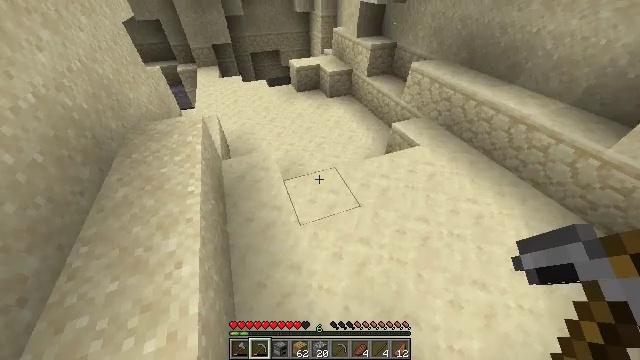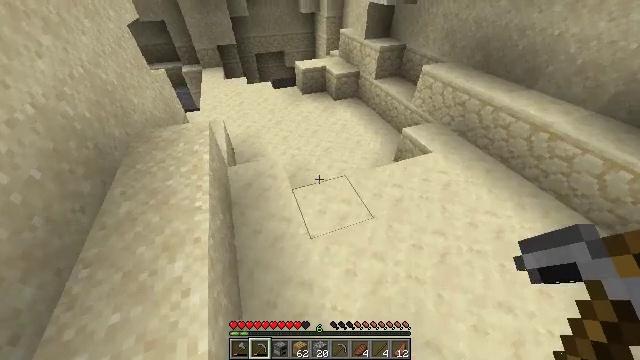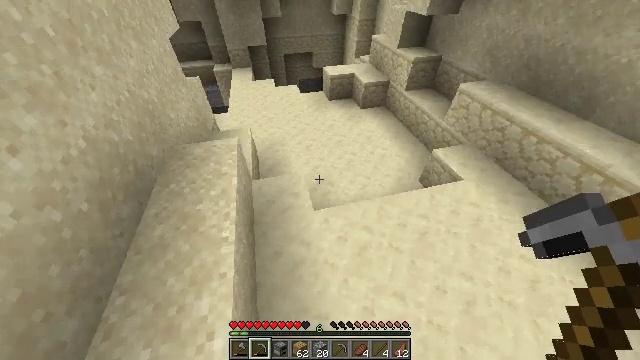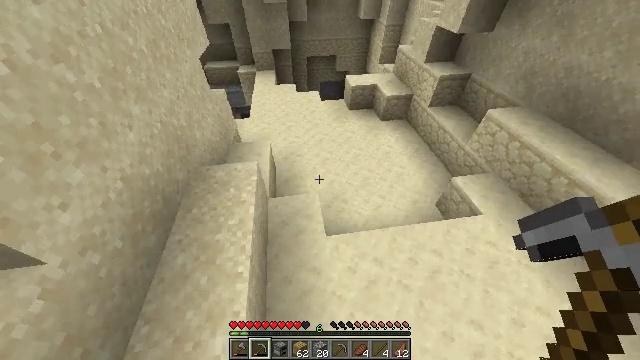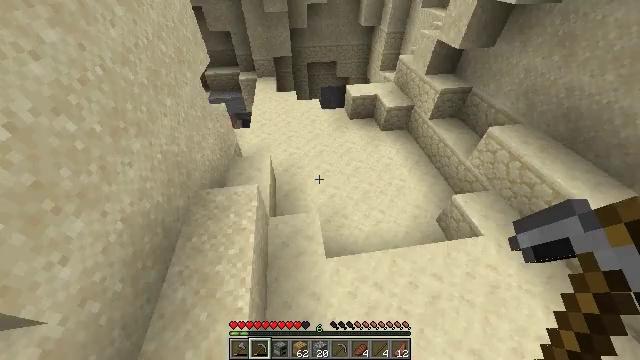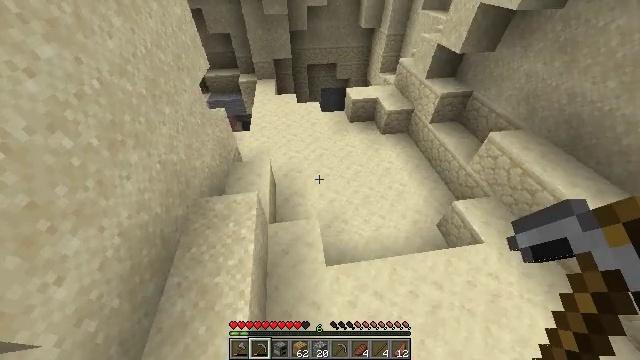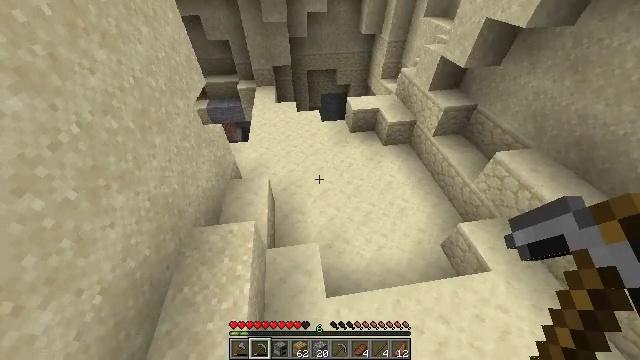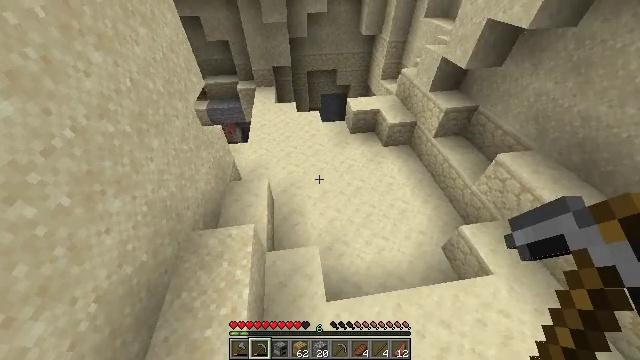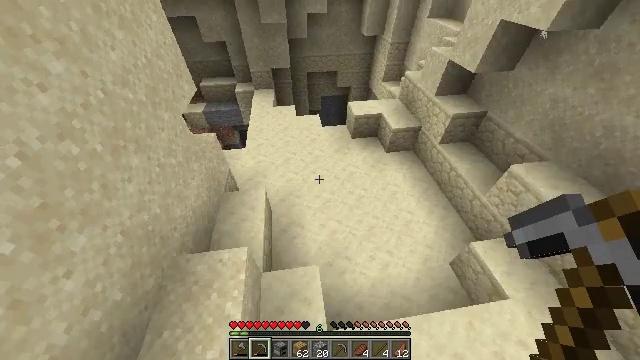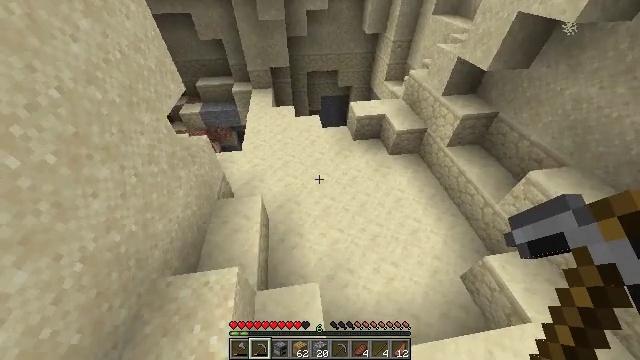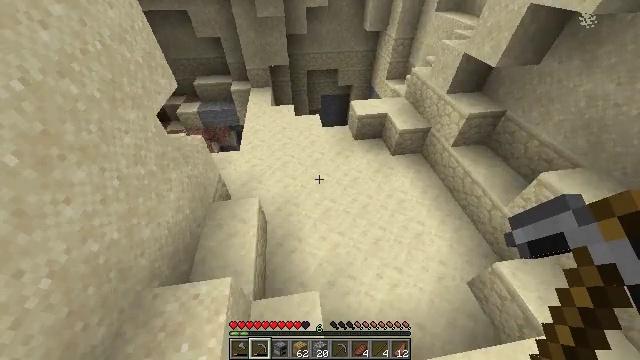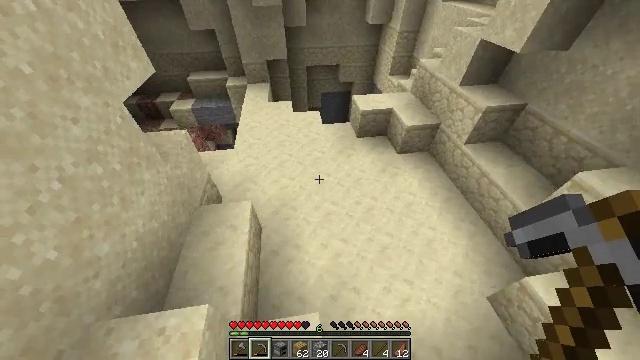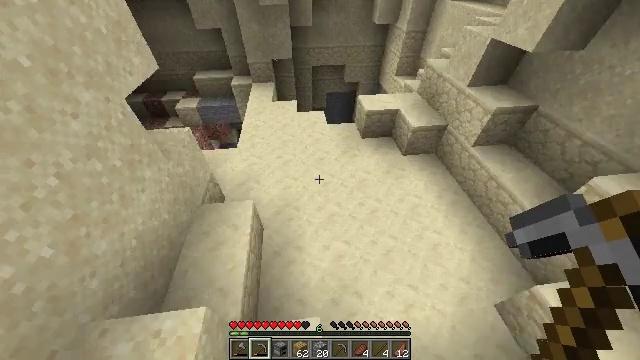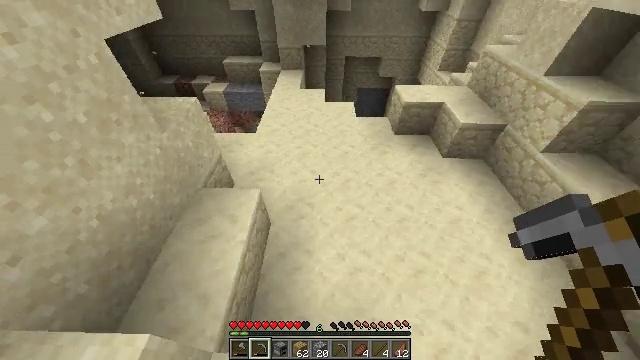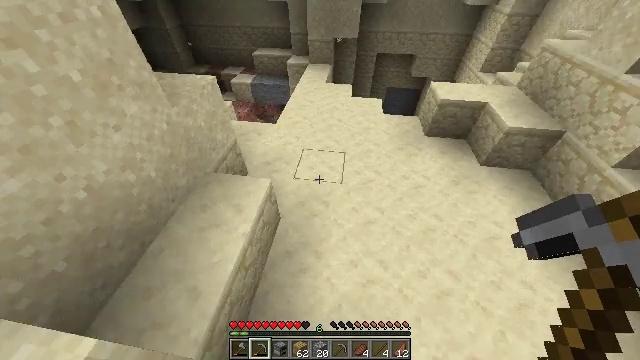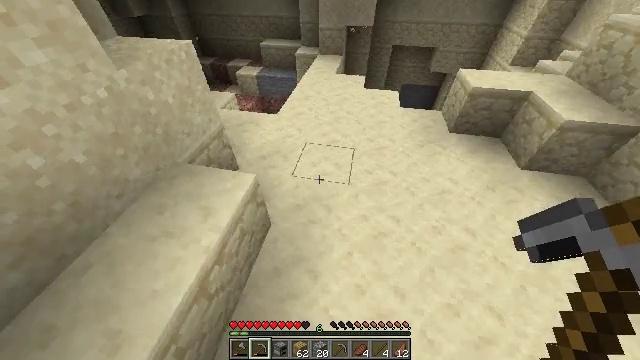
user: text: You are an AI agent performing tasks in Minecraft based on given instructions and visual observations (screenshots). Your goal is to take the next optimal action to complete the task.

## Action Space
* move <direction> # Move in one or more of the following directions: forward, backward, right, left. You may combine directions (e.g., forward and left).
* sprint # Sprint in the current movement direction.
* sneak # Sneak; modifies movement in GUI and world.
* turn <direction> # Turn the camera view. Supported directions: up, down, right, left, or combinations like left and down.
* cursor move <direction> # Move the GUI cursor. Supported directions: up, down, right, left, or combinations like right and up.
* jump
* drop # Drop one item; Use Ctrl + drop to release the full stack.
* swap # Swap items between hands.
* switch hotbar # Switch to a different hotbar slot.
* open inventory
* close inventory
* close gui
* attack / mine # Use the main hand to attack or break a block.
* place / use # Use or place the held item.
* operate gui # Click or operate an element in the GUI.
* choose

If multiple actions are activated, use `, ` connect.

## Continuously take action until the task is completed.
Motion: motion action
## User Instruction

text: Left click to mine the dead bush.
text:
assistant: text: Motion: move forward and move left
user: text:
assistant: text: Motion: move forward, turn left and down, jump
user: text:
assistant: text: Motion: move forward, turn left and down, jump
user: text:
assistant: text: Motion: move forward, jump
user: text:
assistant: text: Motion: move forward, jump
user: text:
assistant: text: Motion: move forward
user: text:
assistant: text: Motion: move forward
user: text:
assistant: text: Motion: move forward, jump
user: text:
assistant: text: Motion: move forward, jump
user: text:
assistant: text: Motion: move forward, jump
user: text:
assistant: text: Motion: move forward
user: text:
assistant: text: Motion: move forward, turn left
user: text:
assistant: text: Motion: move forward, turn left, jump
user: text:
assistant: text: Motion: move forward, turn left, jump
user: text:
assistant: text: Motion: move forward, turn left, jump
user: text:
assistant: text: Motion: move forward, turn left, jump
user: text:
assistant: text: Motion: move forward, turn left
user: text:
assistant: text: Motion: move forward, turn left
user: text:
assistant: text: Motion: move forward, turn left
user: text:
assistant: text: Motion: move forward, turn left
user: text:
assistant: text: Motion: move forward
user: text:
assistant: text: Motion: move forward
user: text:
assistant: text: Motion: move forward
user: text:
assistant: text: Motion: move forward
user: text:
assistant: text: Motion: move forward and move right, turn left
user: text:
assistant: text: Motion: move forward and move right, turn left
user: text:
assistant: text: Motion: move forward and move right, turn left
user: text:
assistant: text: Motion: move forward and move right, turn left and down
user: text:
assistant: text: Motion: move forward and move right, turn left and down
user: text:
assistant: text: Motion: move forward, turn down